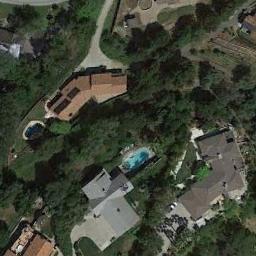
Label: residential